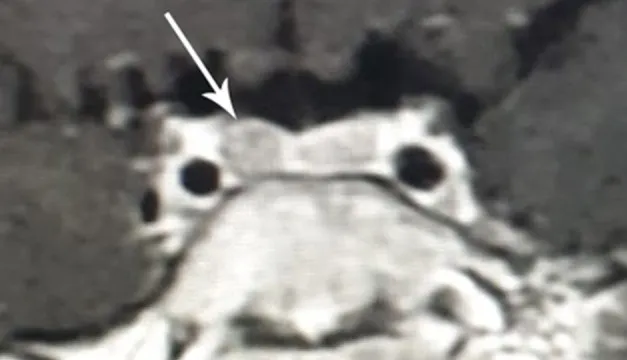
Pictures of the patient with cyclic Cushing's disease in symptomatic hypercortisolemia at the age 7 2/12 years, followed by remission at the age 7 8/12 years and in the relapse period at the age 8 6/12 years.
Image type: radiology (mri)